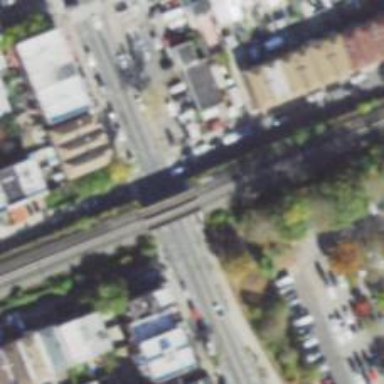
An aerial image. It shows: Railway bridge with electrified rails.